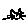
Label: cat